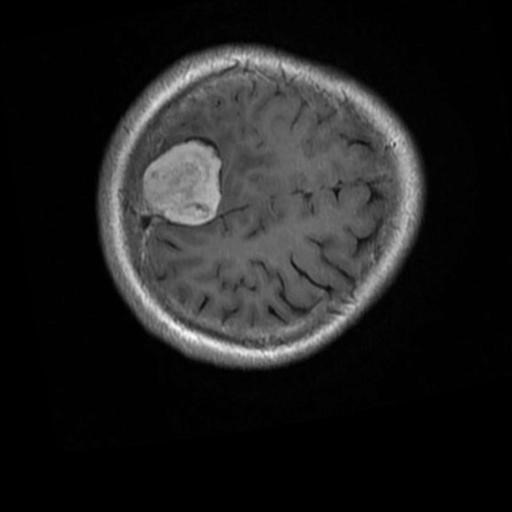
Label: brain_menin